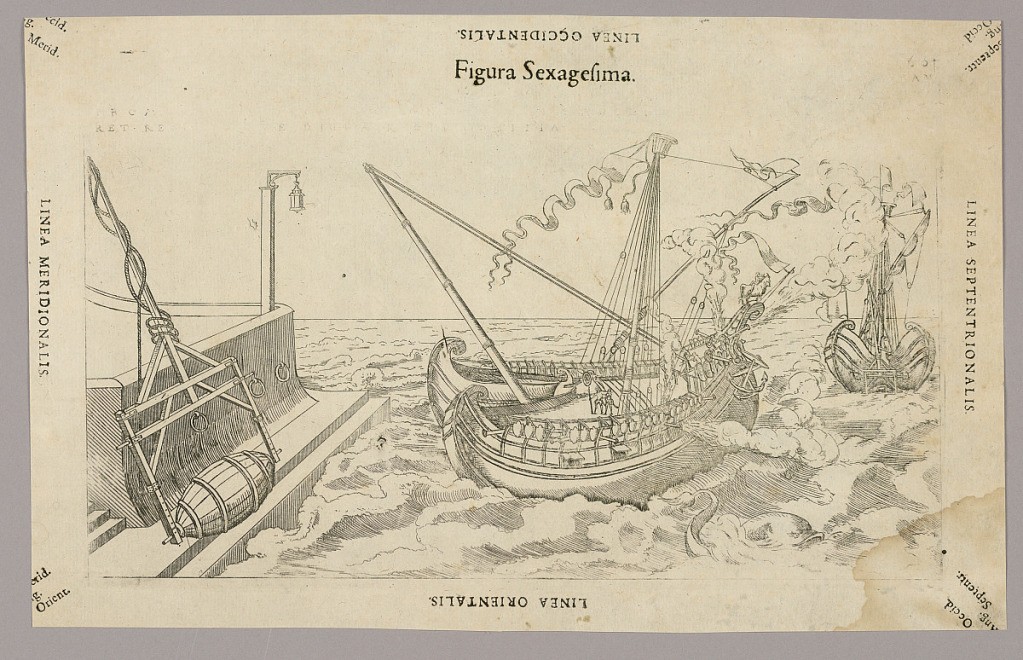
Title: Plate LX from Theatrum instrumentorum et machinarum
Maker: Julio Paschale
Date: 1582
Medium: Woodcut on paper
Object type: Print
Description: Two ships, both with double sterns, approaching a pier, left. T he cannons on the ship, center, are being fired. A pontoon on a framework rests on the pier. Description in Latin on verso of 1949-152-257.